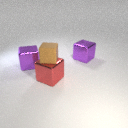
large purple metal cube behind large red metal cube